Interaction volume radius: 5 \u00c5
Interaction volume height: 15 \u00c5
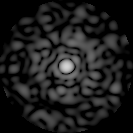
Disorder parameter: 0.8424